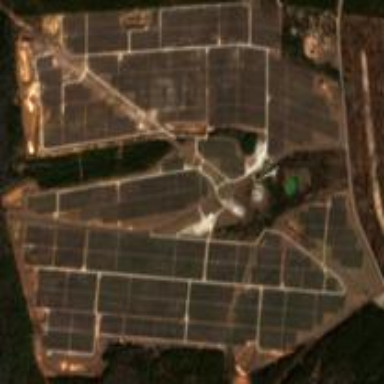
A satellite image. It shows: Solar power plant using photovoltaic technology.